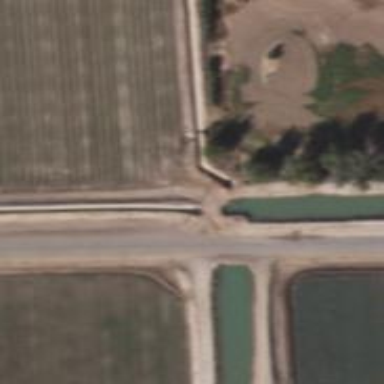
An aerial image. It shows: Canal culvert running through tunnel.